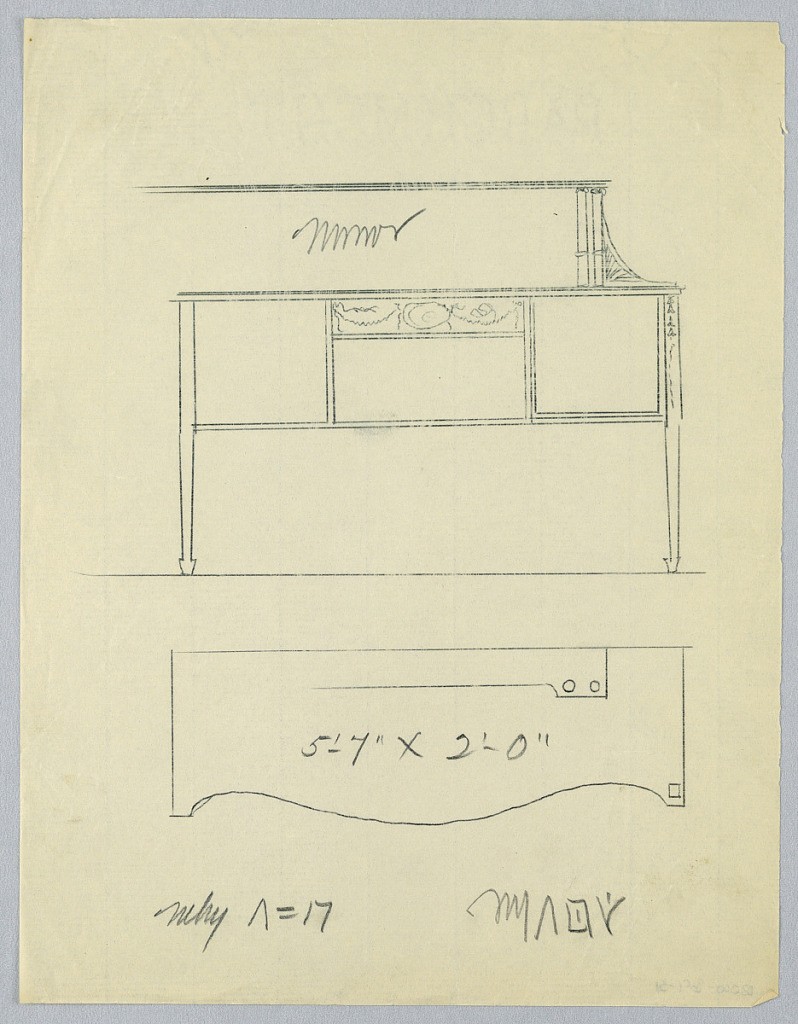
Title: Design for Sideboard with Serpentine Front in Elevation and Partial Plan
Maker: A.N. Davenport Co.
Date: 1900–05
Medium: Graphite on thin cream paper
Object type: Drawing
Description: Partial elevation: oblong sideboard with 4 straight tapering legs [2 shown]; tri-partite front has 2 drawers center, the top one decorated with neo-classical motifs; drawers flanked by 2 doors; molded top shelf supported by backsplash and 2 slender columns.
Plan view: serpentine top and suggested upper shelf.